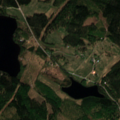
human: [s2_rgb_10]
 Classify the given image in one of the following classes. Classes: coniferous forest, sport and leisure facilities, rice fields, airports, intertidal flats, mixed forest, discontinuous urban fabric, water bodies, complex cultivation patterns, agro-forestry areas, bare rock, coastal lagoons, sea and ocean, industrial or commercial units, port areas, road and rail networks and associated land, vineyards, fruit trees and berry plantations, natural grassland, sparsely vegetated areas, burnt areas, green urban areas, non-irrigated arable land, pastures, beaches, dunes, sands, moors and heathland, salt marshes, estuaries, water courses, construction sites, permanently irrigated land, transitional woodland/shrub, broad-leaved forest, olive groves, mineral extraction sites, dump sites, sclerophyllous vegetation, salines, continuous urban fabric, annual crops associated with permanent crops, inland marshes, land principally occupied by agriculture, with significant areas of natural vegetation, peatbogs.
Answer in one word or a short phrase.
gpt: land principally occupied by agriculture, with significant areas of natural vegetation, coniferous forest, mixed forest, transitional woodland/shrub, water bodies